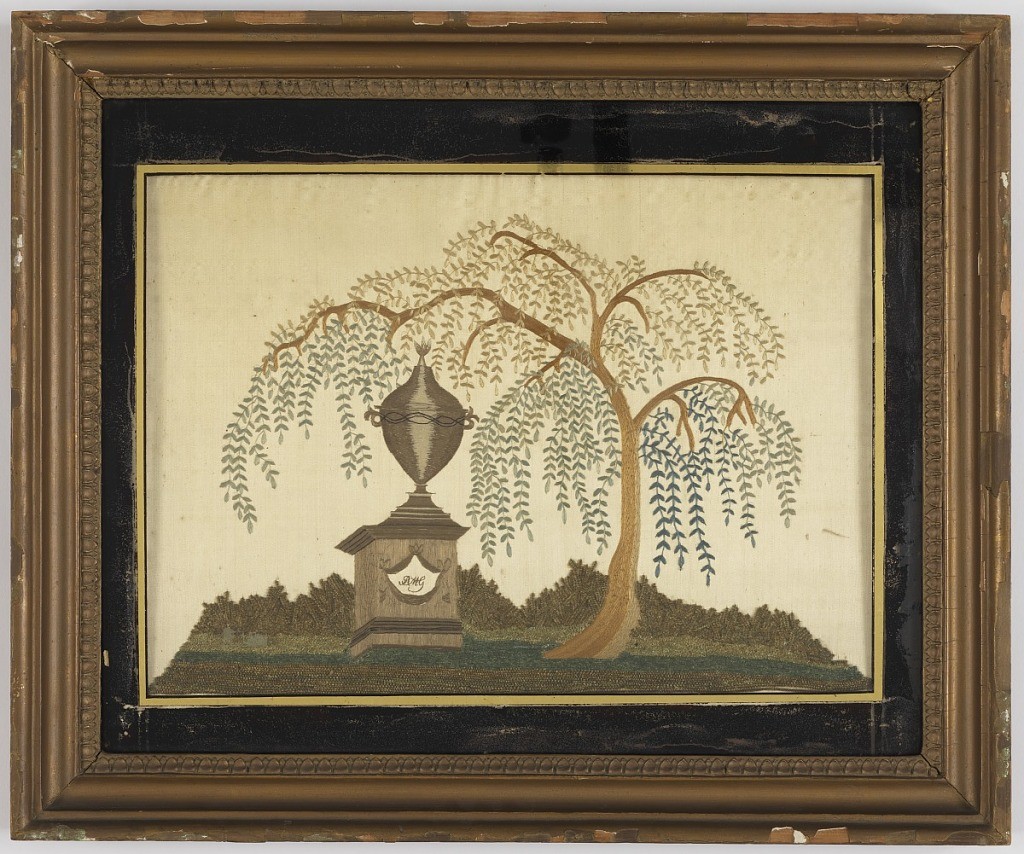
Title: Mourning sampler
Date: ca. 1800
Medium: silk Technique: embroidered and painted
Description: Rectangular embroidered picture showing a tomb or memorial inscribed "RMG" under the shade of a willow. Embroidered in multi-colored silk on cream silk satin. Heavy chenille yarn is used for the grass. From the Balch School in Providence(?).